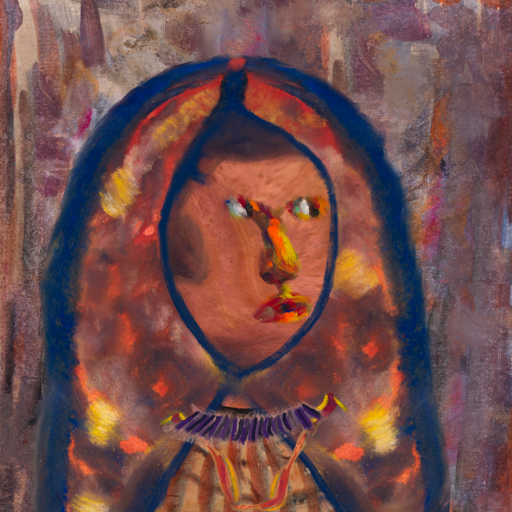
Background: Hypocrite, Head And Neck Side: Mother_And_Son_Mother, Face Side: An_Impression, Bust: Orphan, Hair Side: Mother_And_Son_Son, Head Accessory: Mother_And_Son_Mother_Scarf, Second Necklace: Gypsy_Mother_1, Necklace: HillGirl, Baby: Blank